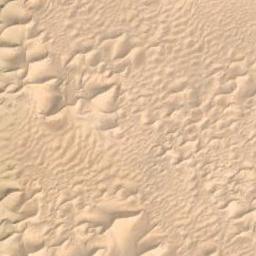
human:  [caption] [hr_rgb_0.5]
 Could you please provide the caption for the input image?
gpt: There are deep ravines in this desert .

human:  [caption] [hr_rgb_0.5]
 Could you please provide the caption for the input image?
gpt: This is a yellow desert with wavy stripes .

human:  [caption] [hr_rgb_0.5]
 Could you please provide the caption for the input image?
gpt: The desert has yellow sand and some pyramidal dunes of different sizes .

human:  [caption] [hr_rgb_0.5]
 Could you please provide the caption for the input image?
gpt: The desert is full of yellow sand .

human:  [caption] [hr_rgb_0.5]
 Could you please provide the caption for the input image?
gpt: A yellow desert with many dunes .